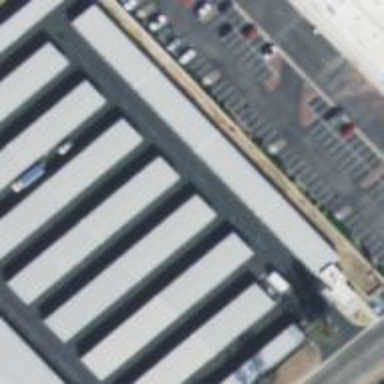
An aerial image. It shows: Building that serves as storage rental shop.